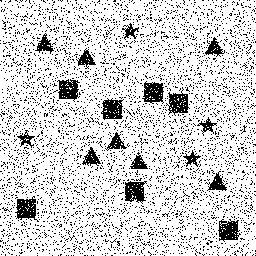
Squares: 7
Triangles: 7
Stars: 4
Total shapes: 18